Question: I have created my grid and would like to use default behaviour of the grid to delete a row.
This is my grid setup code:
'''
$("#grid").jqGrid('navGrid', '#grid_pager',
{ add: true, addtitle: 'Add Customer',
edit: true, edittitle: 'Edit Customer',
del: true, deltitle: 'Delete Customer',
refresh: true, refreshtitle: 'Refresh data',
search: true, searchtitle: 'Advanced search filters',
addfunc: addReferent, editfunc: editReferent
},
{}, // default settings for edit
{}, // default settings for add
{ // define settings for Delete
mtype: "post",
reloadAfterSubmit: true,
url: wsBaseUrl + 'CustomerService.asmx/DeleteCustomer',
resize: false,
serializeDelData: function(postdata) {
return JSON.stringify({ customerID: postdata.id });
}
},
{ // define settings for search
closeOnEscape: true, multipleSearch: true, closeAfterSearch: true
},
{}
);
'''
and this is the web service method defined on the server
'''
[WebMethod]
public OperationResult Deletecustomer(string customerID)
{
}
'''
but unfortunately when I click the delete button and click ok on the confirm window I get an error saying 404. as in the following picture

What am I doing wrong?
I have added the following code to my jqGrid Initialization
'''
// Set defaults value for jqGrid
$.jgrid.defaults = $.extend($.jgrid.defaults, {
mtype: 'post',
datatype: 'json',
jsonReader: {
root: "d.Rows",
page: "d.Page",
total: "d.Total",
records: "d.Records",
repeatitems: false,
userdata: "d.UserData",
id: "Id"
},
ajaxGridOptions: { contentType: 'application/json; charset=utf-8' },
serializeGridData: function (postData) {
return JSON.stringify(postData);
},
ajaxDelOptions: { contentType: 'application/json; charset=utf-8' },
serializeDelData: function (postData) {
return JSON.stringify(postData);
},
loadui: "block",
multiboxonly: true,
rowNum: 25,
rowList: [25, 50, 100],
altRows: true,
altclass: 'ui-priority-secondary',
autoencode: true,
autowidth: true,
rownumbers: true,
rownumWidth: 30,
gridview: true,
hoverrows: true,
viewrecords: true
});
'''
but I still get the same error...
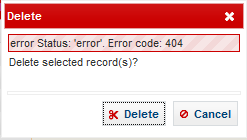
Answer: Probably you should just use 'JSON.stringify' (from <URL> inside of 'serializeDelData'. You don't posted the prototype of your web method 'DeleteCustomer' which you need to delete, but probably your problem could be fixed with the following code:
'''
serializeDelData: function(postdata) {
return JSON.stringify({customerID: postdata.id});
}
'''
One more common problem in case of the usage of ASMX services. It can be need to define all parameters of the web method called (see <URL>.
The usage of 'ajaxDelOptions: { contentType: "application/json" }' parameter is also required mostly.
It can be helpful to use <URL> to capture and analyse the HTTP traffic.